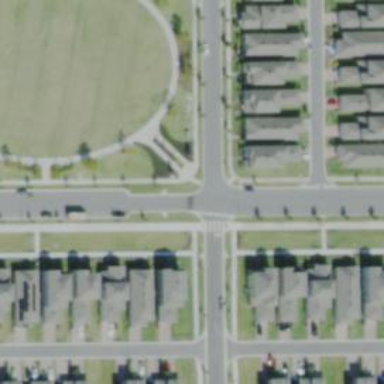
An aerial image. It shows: Footway leading to community center which serves as club house.